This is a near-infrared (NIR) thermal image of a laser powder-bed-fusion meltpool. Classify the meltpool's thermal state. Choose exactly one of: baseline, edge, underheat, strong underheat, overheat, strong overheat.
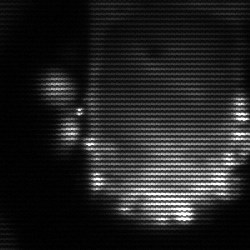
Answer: baseline